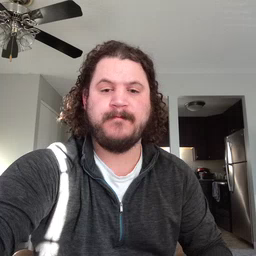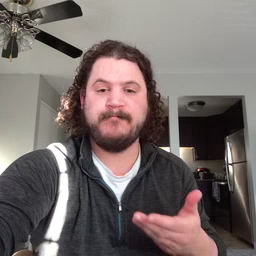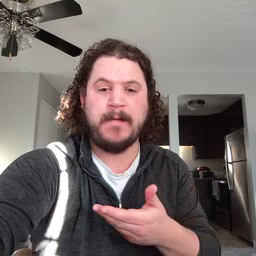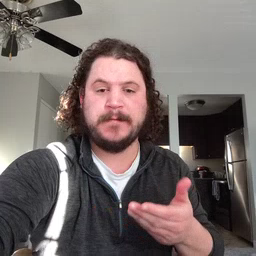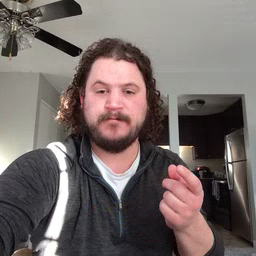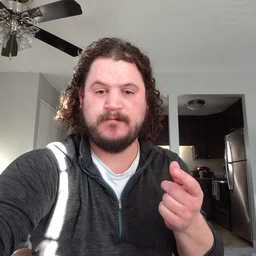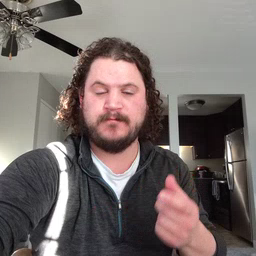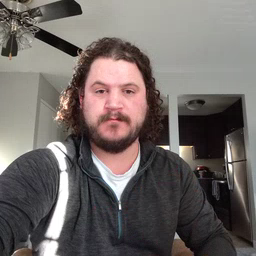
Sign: puppy